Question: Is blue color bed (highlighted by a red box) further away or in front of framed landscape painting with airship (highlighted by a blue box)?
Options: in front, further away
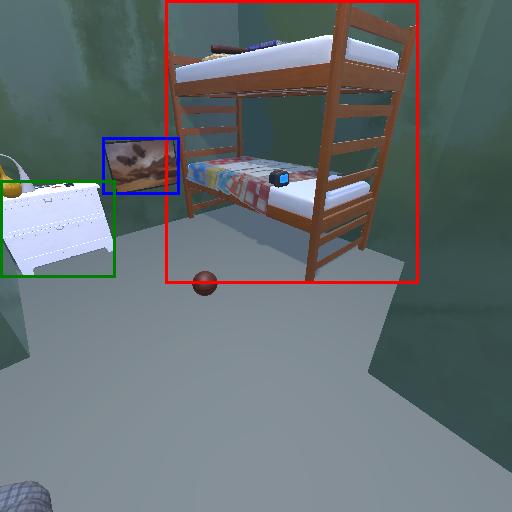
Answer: in front